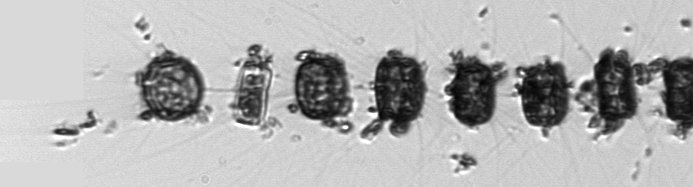
Label: Thalassiosira_TAG_external_detritus